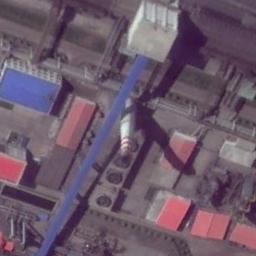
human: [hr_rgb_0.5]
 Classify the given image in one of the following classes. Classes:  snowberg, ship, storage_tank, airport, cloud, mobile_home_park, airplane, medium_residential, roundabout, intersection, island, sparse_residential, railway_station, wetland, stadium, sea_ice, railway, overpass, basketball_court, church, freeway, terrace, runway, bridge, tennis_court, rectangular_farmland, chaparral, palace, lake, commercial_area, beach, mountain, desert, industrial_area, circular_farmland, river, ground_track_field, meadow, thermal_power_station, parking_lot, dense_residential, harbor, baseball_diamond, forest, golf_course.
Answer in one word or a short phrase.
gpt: thermal_power_station